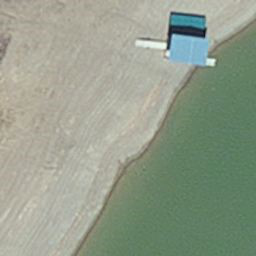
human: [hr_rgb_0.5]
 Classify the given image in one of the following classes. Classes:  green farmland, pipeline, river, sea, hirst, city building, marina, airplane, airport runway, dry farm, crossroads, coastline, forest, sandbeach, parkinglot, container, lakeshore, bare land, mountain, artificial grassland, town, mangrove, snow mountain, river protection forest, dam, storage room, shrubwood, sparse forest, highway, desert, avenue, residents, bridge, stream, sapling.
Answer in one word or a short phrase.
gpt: hirst